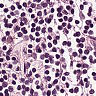
Metastatic tissue present: no